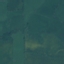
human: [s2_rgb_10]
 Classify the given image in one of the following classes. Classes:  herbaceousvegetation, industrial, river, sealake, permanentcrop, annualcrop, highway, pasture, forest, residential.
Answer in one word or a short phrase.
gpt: Pasture